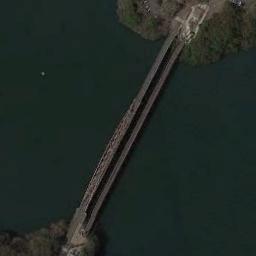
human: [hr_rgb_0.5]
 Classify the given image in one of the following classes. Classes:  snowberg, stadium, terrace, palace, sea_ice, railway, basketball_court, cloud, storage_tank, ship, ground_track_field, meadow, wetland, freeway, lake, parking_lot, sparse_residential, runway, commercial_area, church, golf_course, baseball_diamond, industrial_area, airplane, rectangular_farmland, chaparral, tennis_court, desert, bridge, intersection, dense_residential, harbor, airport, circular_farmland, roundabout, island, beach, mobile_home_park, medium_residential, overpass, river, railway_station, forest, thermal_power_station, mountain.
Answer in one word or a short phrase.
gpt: bridge